Question: What is the reading of this measurement?
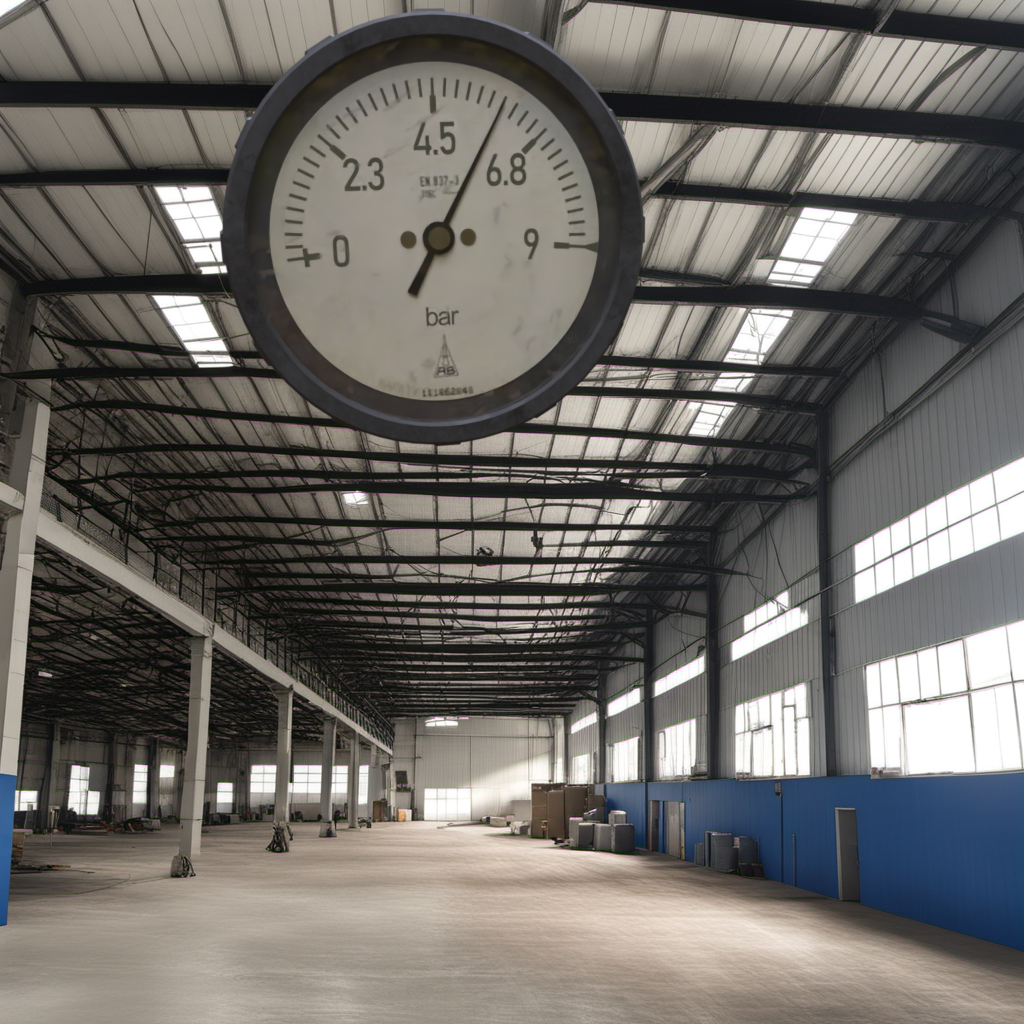
Answer: The result is 5.81
Question: What is the reading range of the measurement in the image?
Answer: The range is from 0 to 9
Question: What is the minimum and maximum value of this measurement?
Answer: The minimum value is 0 and the maximum value is 9